Field crop: maize
Growth stage: 2
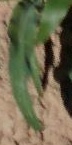
Species: maize